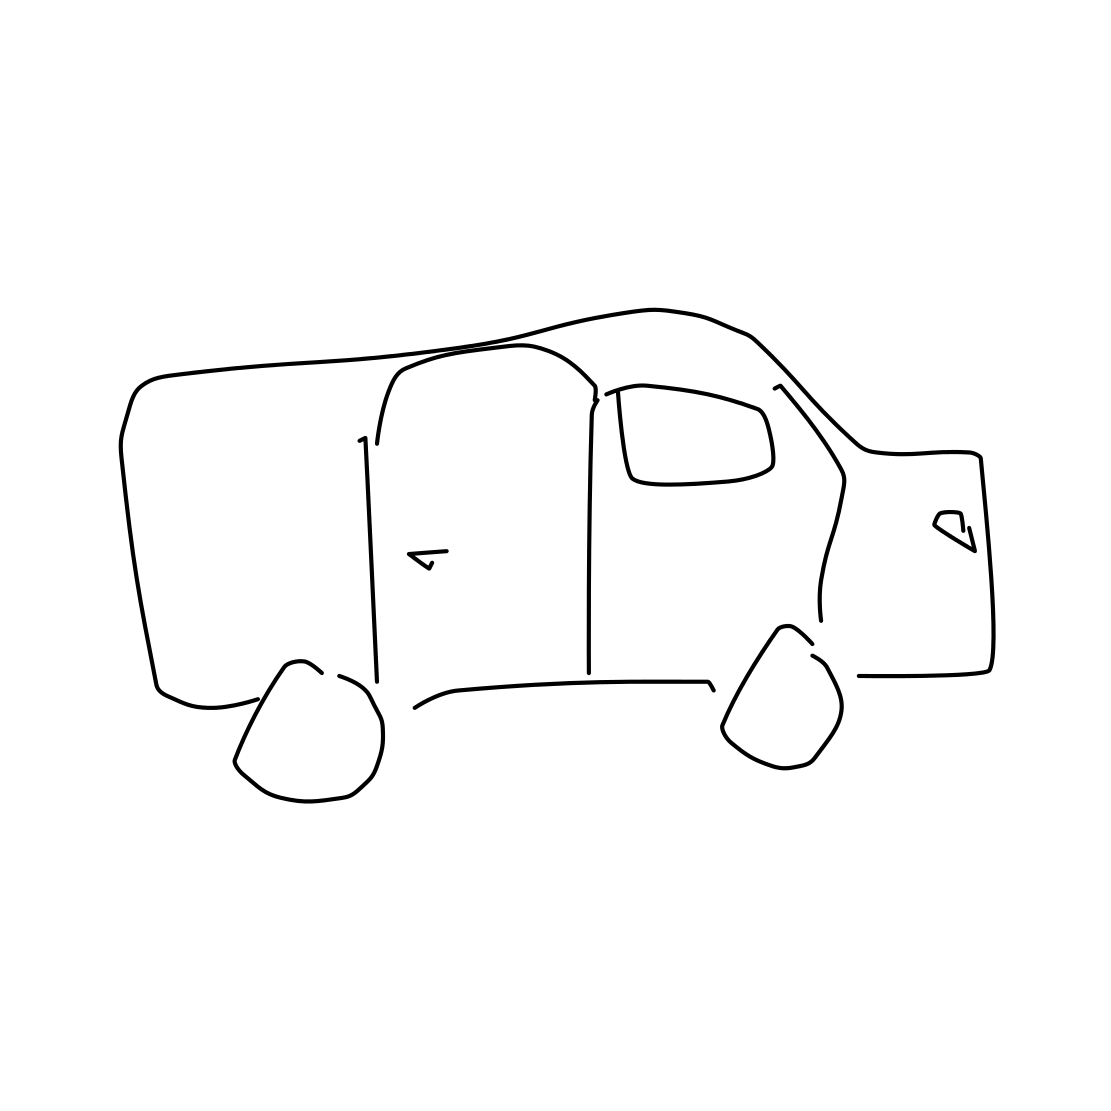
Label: van